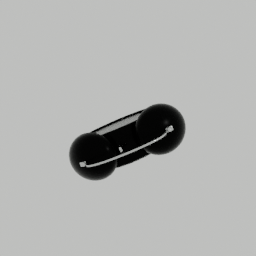
Label: electronics